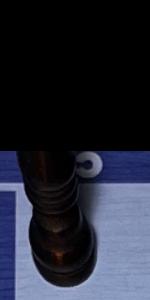
Label: Bishop_Black